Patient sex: F
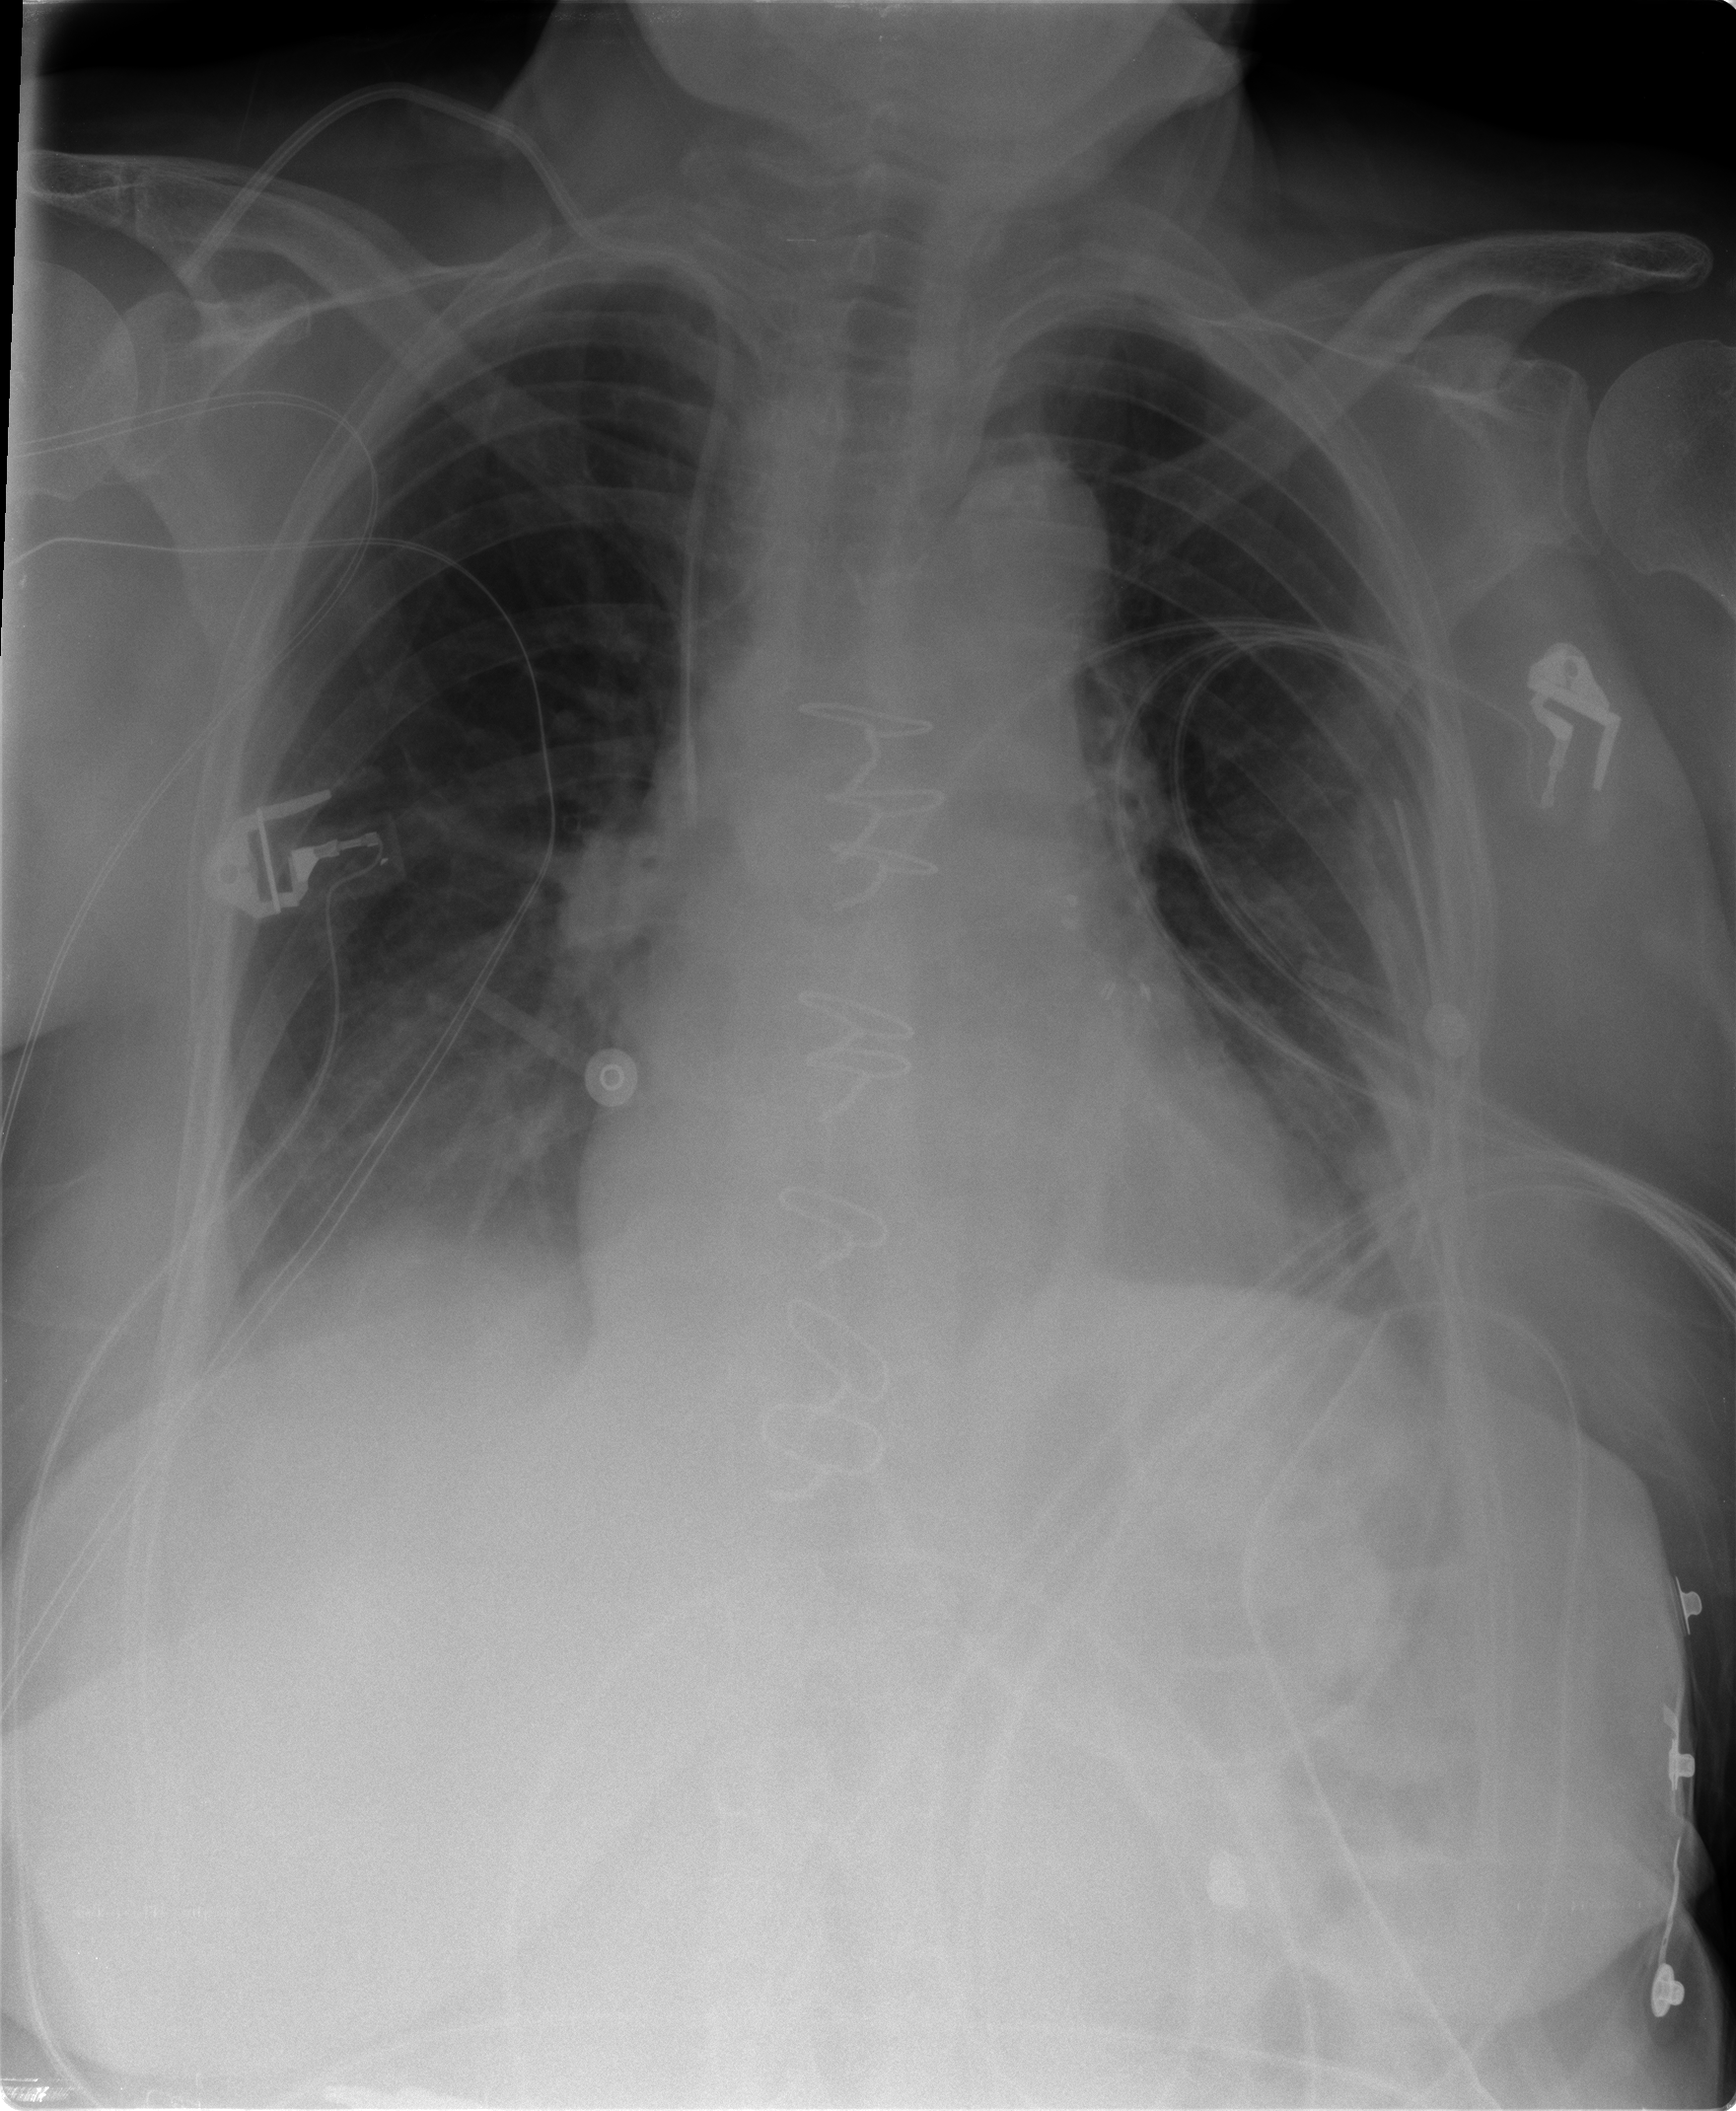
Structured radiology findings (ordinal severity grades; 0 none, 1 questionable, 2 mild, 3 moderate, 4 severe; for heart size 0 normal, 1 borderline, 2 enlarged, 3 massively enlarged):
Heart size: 0
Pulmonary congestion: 2
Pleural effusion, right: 1
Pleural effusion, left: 0
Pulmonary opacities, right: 0
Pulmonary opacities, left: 0
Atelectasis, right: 2
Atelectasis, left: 2